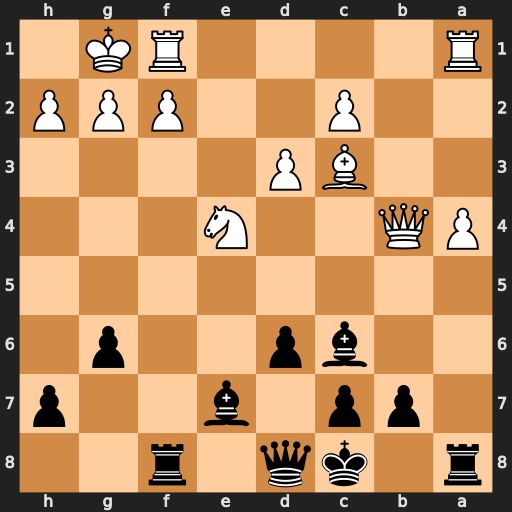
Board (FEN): r1kq1r2/1pp1b2p/2bp2p1/8/PQ2N3/2BP4/2P2PPP/R4RK1
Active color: b
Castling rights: -
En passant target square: -
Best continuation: d5 Nc5 Rf5 Bd4 b6